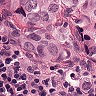
Metastatic tissue present: yes